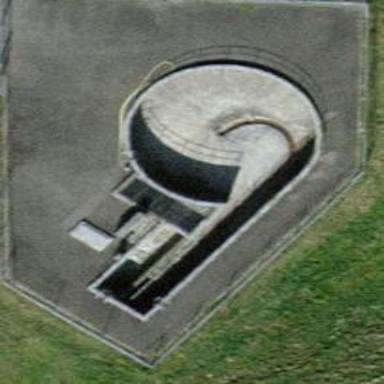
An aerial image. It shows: Wastewater plant surrounded by fence.